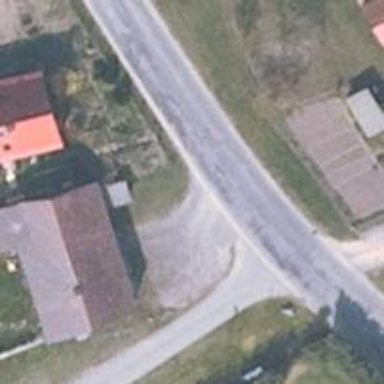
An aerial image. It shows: Tertiary road with asphalt surface.